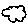
Label: cloud